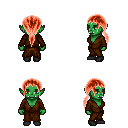
a pixel art fantasy rpg character, female body template, orc, green skin, brown robe, gold greaves, red ponytail hairstyle, black shoes, four views (front, back, left, right), 2x2 character sprite sheet, small pixel art, hard edges, no anti-aliasing